Question: How do I set the top and botton padding in 'div' and 'ul' elements to 0?
Here's a screenshot of the effect I would like:

Here is my code:
'''
<!DOCTYPE html>
<html>
<head>
<meta charset="utf-8" />
<script type="text/x-mathjax-config">
MathJax.Hub.Config({
prefer: {
Chrome: "CommonHTML"
},
jax: ["input/TeX", "output/HTML-CSS"],
tex2jax: {
inlineMath: [['$','$'], ['\(','\)']],
"HTML-CSS": { color: "red"}
},
displayAlign: "left"
});
</script>
<script type="text/javascript" async
src="https://cdnjs.cloudflare.com/ajax/libs/mathjax/2.7.5/latest.js?
config=TeX-MML-AM_CHTML">
</script>
</head>
<body id="body">
<div>
<div style="border: 1px solid">
\[My custom text\]
</div>
<ul style="border: 1px solid">
<li style="border: 1px solid blue">\[x^2+x^4-x^5\]</li>
<li style="border: 1px solid red">\[y^2+y^4-y^5\]</li>
</ul>
</div>
</body>
</html>
'''
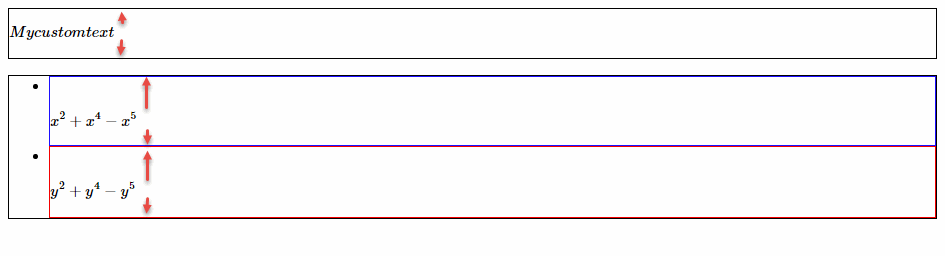
Answer: Few css (with the appropriate selectors) can solve the problem:
- -
'''
li *:empty{
display: none;
}
.mjx-chtml.MJXc-display{
margin: 0;
}
'''
'''
<script type="text/x-mathjax-config">
MathJax.Hub.Config({
prefer: {
Chrome: "CommonHTML"
},
jax: ["input/TeX", "output/HTML-CSS"],
tex2jax: {
inlineMath: [['$','$'], ['\(','\)']],
"HTML-CSS": { color: "red"}
},
displayAlign: "left"
});
</script>
<script type="text/javascript" async
src="https://cdnjs.cloudflare.com/ajax/libs/mathjax/2.7.5/latest.js?config=TeX-MML-AM_CHTML">
</script>
</head>
<body id="body">
<div>
<div style="border: 1px solid">
\[My custom text\]
</div>
<ul style="border: 1px solid">
<li style="border: 1px solid blue">\[x^2+x^4-x^5\]</li>
<li style="border: 1px solid red">\[y^2+y^4-y^5\]</li>
</ul>
</div>
'''